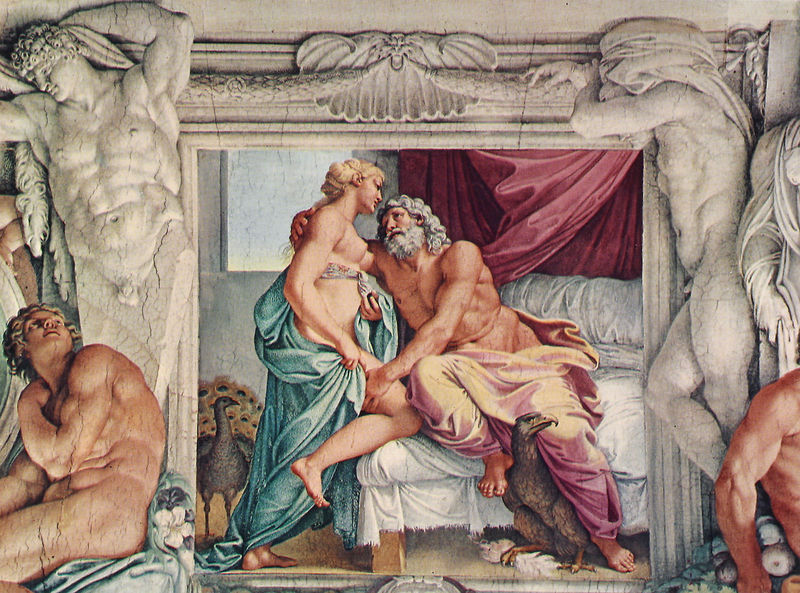
Titel: Deckenfresken der Galleria Farnese
Künstler: Annibale Carracci
Standort: Rom, Palazzo Farnese (EU - I - Latium)
Schlagwörter: adler, blau, gemälde, gott, mann, nackt, blume, bunt, busen, fenster, frau, marmor, männer, rot, malerei, bart, blicke, stein, vorhang, skulptur, brüste, liebe, umarmung, risse, figuren, muskeln, bett, stuck, antike, pfau, verführung, skulpturen, statuen, antik, zeus, deckengemälde, fresko, jupiter, michelangelo, grauhaarig, sixtina